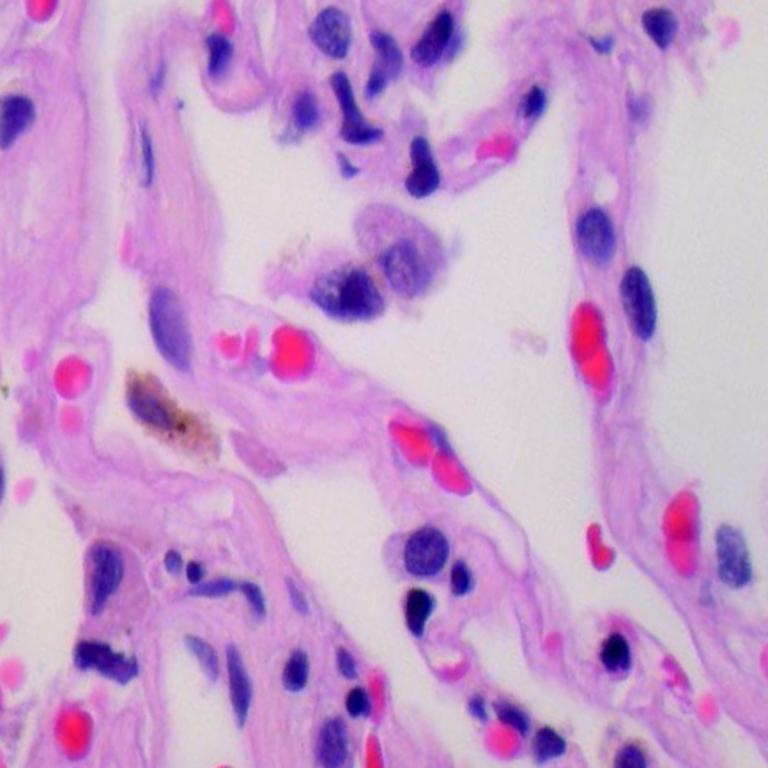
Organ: lung
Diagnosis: benign